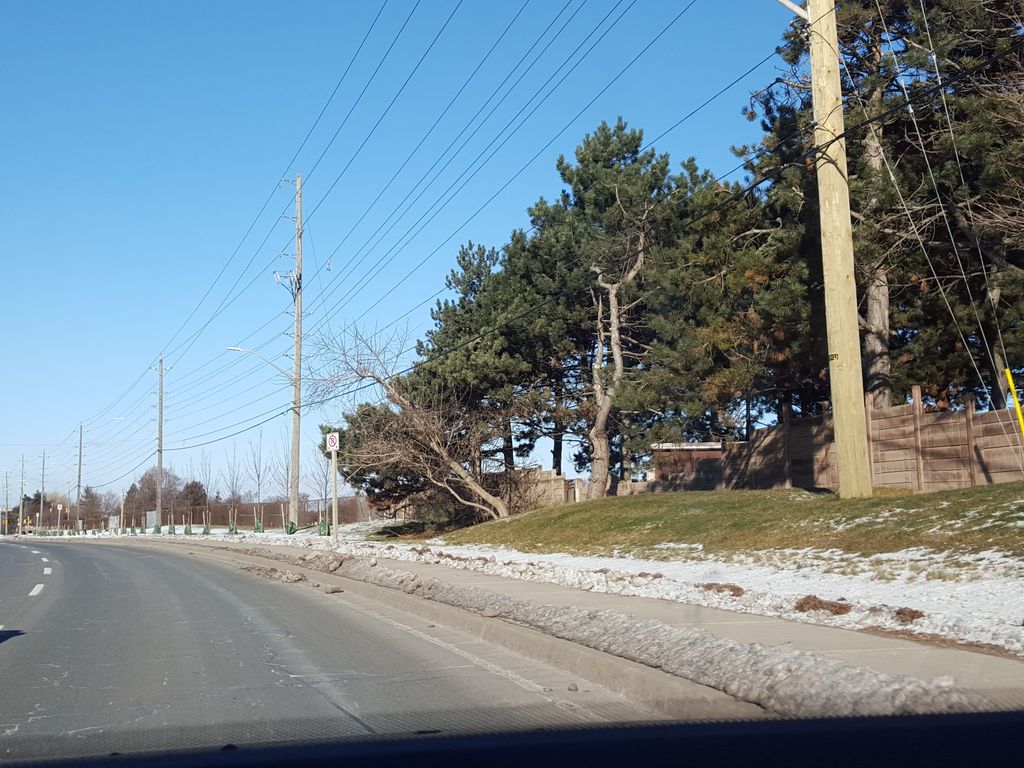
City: toronto